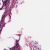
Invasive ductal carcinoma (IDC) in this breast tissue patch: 0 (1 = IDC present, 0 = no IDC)